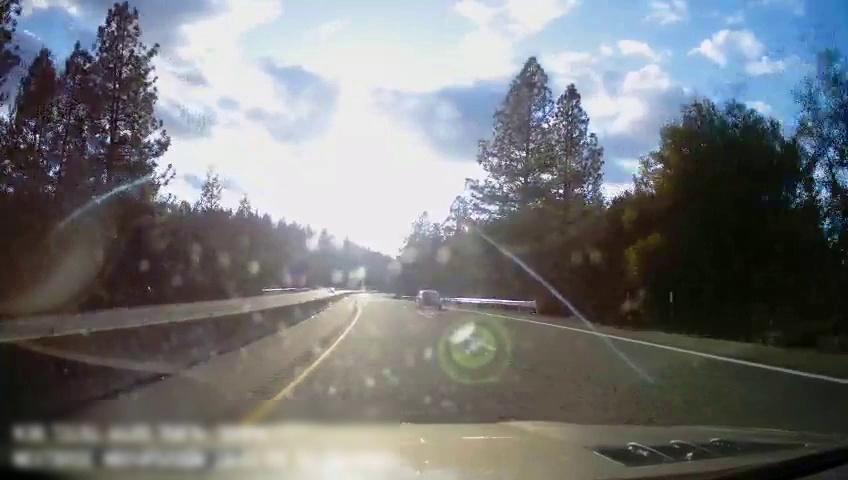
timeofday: Day
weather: Sunny
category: Drivable Space
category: Drivable Space
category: Vehicles | Car
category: Lanes | Alternate Lane
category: Lanes | Current Lane
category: Lanes | Alternate Lane